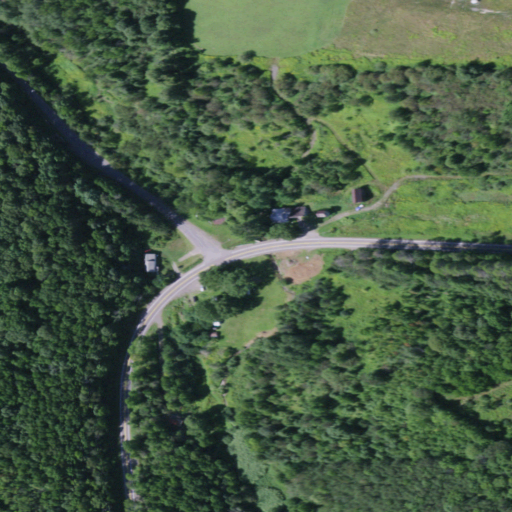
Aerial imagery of valley in New York named Dark Hollow containing deciduous forest, pasture, open development, mixed forest, low intensity development, grassland, shrub, and medium intensity development